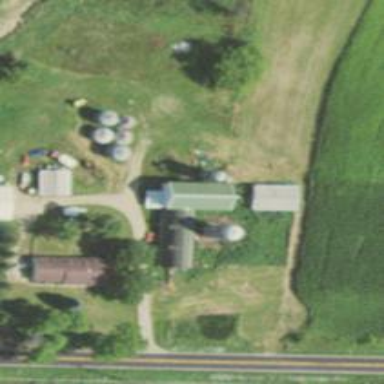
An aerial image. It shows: Silo.